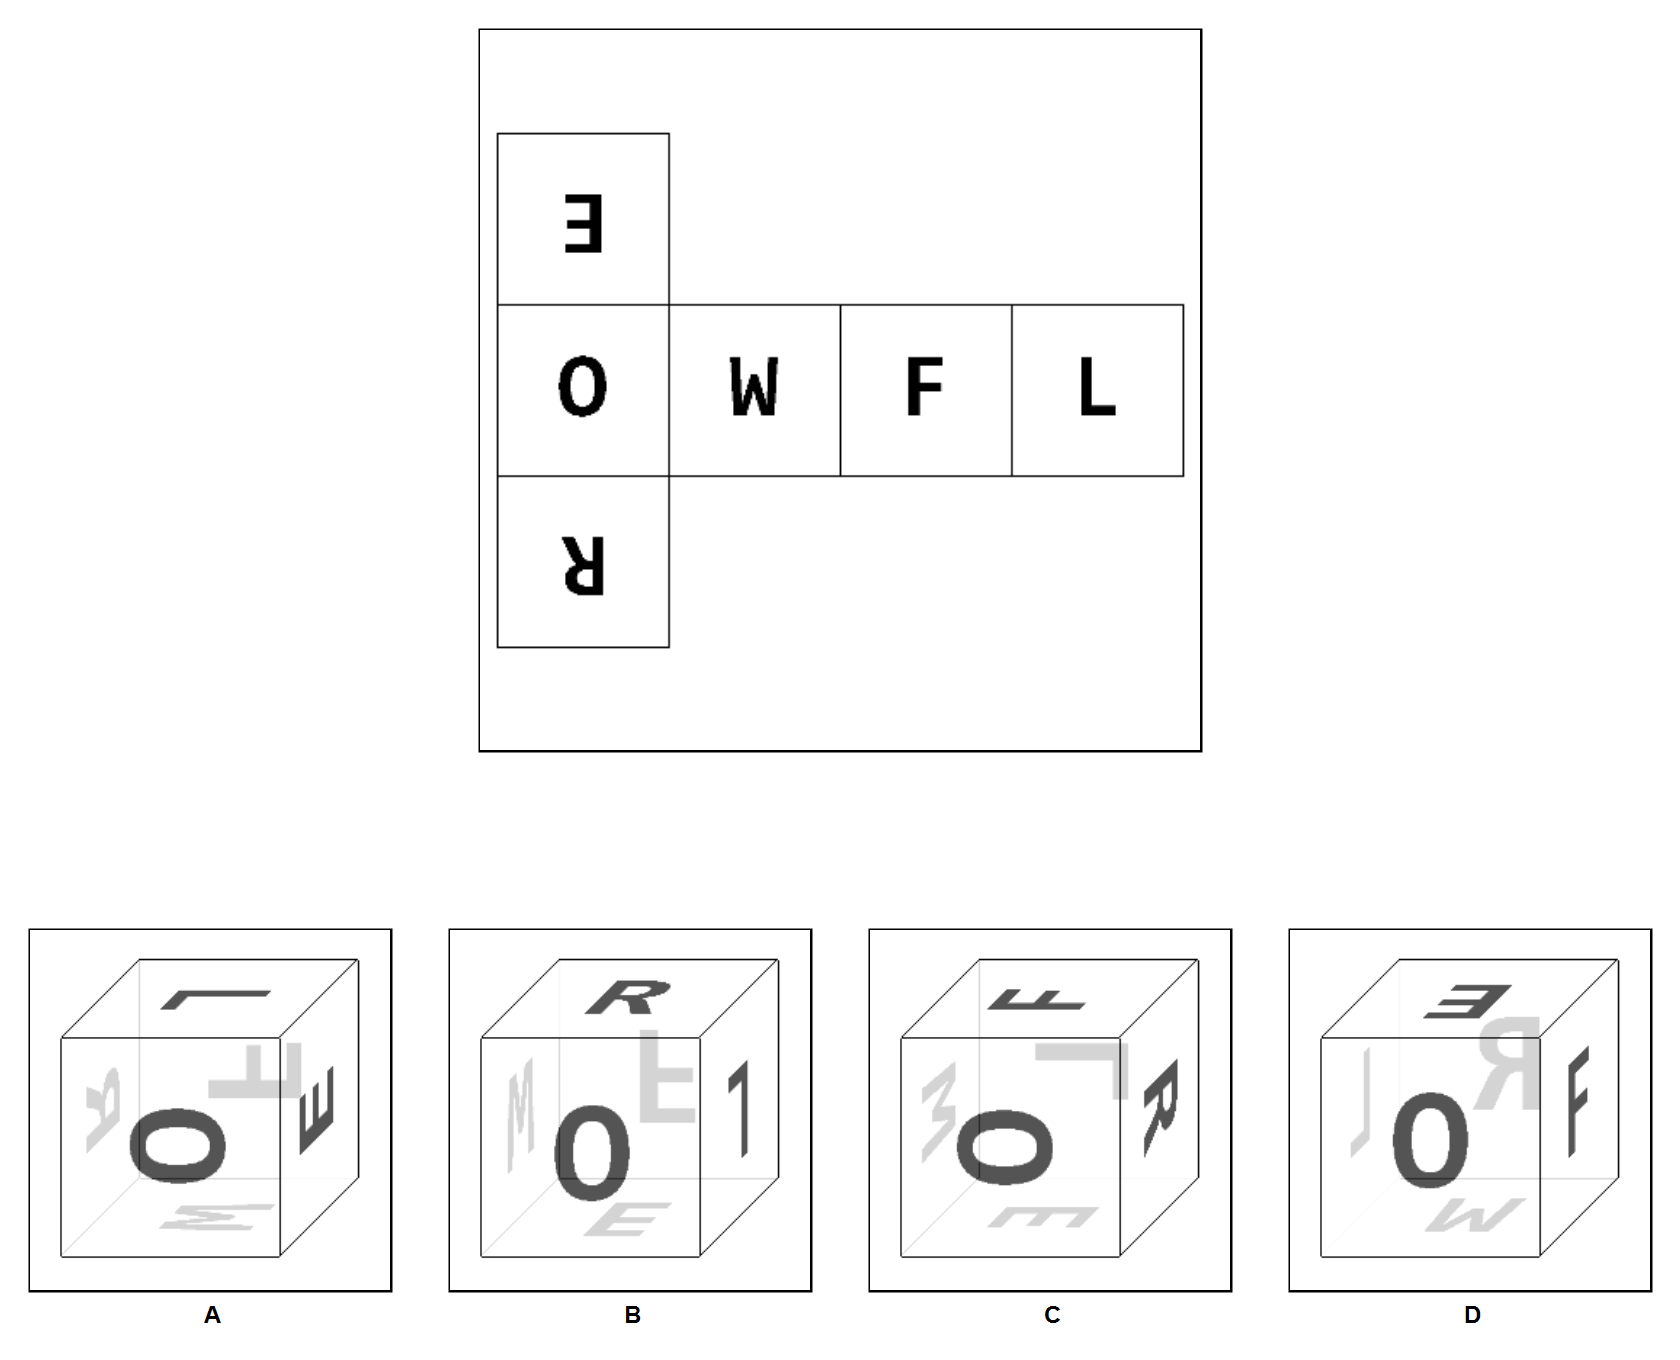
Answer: B